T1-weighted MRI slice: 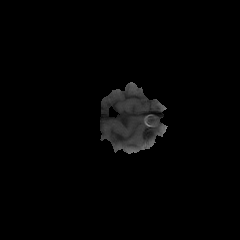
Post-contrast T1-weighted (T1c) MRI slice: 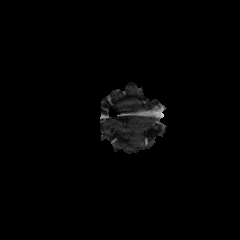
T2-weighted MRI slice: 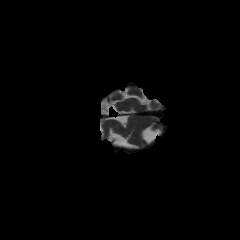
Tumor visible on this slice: no